Question: I have got unexpected reboot while working in Android studio.
Before the reboot project was ok. After the reboot I started getting "Cannot resolve symbol ..." almost on every improt in the project.
Project setup (jdk and android sdk) looks ok. Even more - git shows me that no project files were changed since last commit.
Gradle build on the project passes successfully.
Android studio version is 1.1.0 (latest by now)

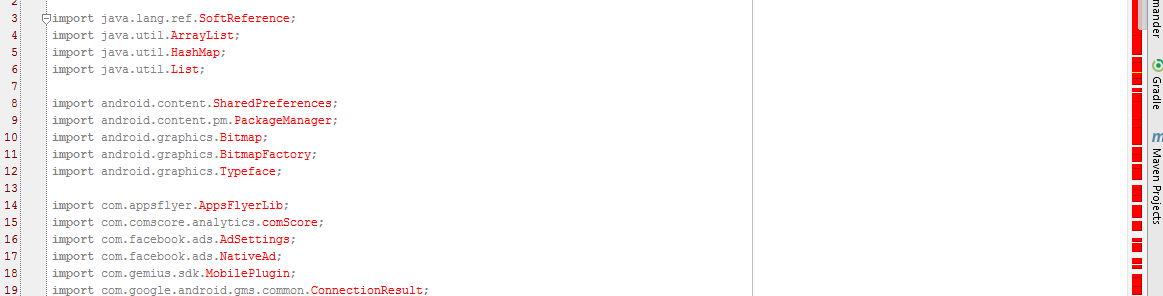
Answer: What finaly helped me. I am listing all my steps just in case.
Full uninstall of Android Studio
Deleting all AndroidStudio settings folders (in Documents And Settings)
Deleting Android and Gradle chache folders (in Documents And Settings .android and .gradle folders) - just in case
Fresh install of Android Studio and re-import of my project
The issue was completely gone.
What help me before that:
Clean/rebuild/make the project
Checking all project and IDE settings
Updating Android SDK and Build tools